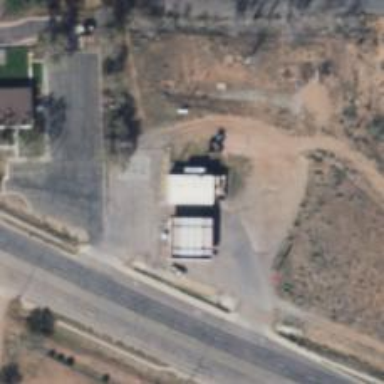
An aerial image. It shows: Convenience shop.